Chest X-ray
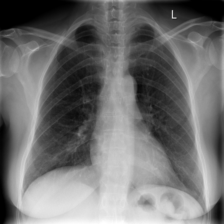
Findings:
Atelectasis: negative
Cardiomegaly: negative
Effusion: negative
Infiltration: negative
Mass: negative
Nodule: negative
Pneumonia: negative
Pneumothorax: negative
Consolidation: negative
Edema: negative
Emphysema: negative
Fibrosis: negative
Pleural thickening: negative
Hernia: negative